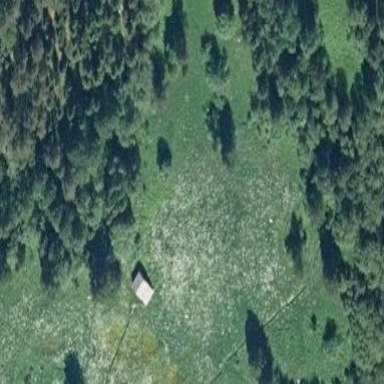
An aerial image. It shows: Beautiful meadow.